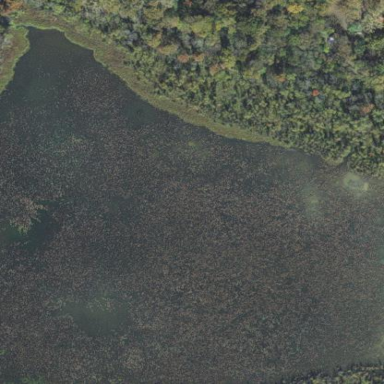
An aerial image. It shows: Marshy wetland area.